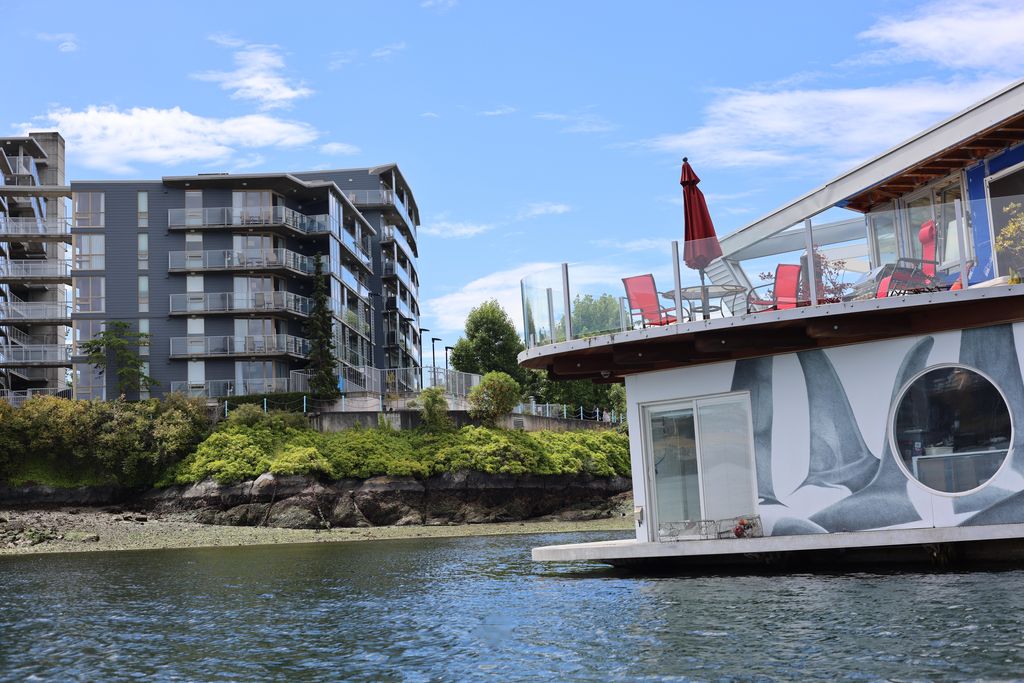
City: victoria